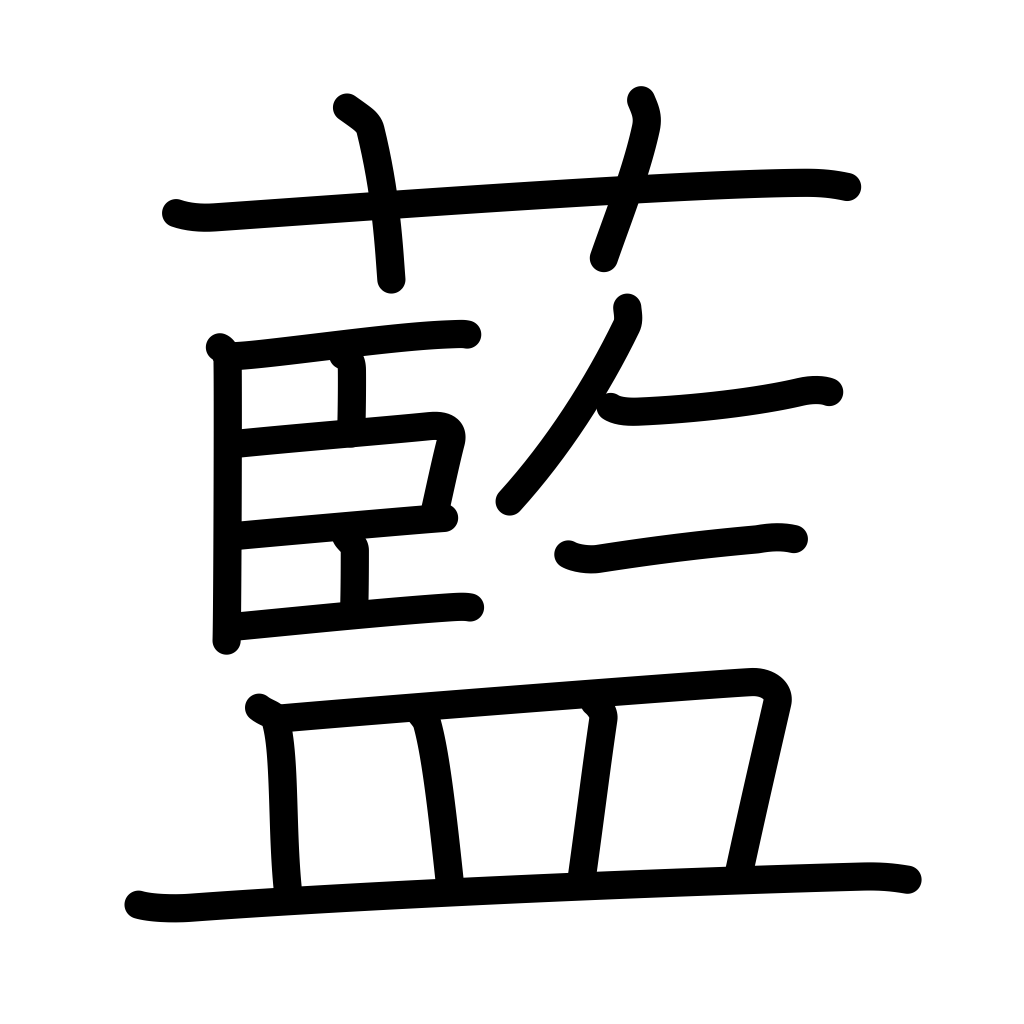
Meaning: indigo